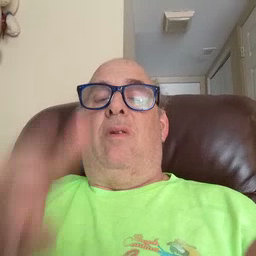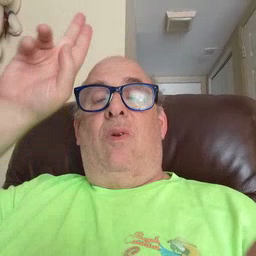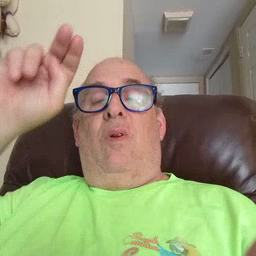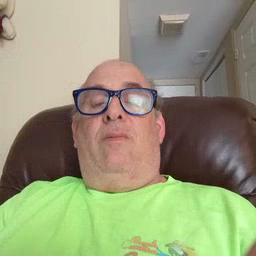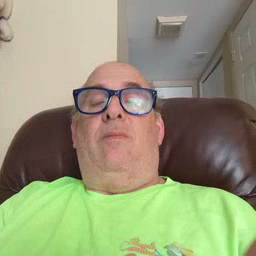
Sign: horse